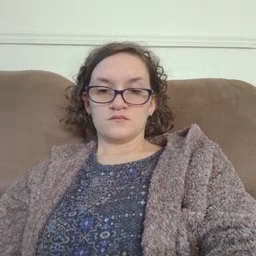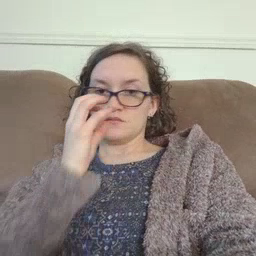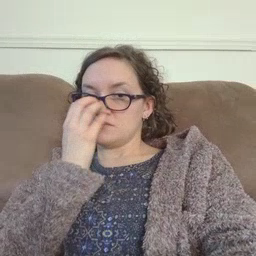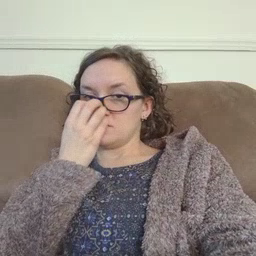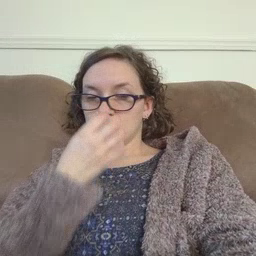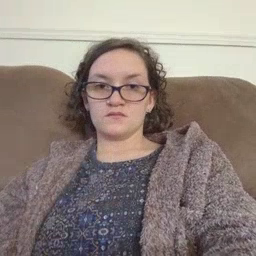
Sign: clown